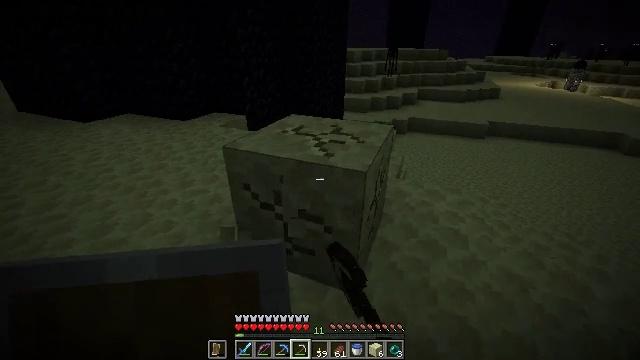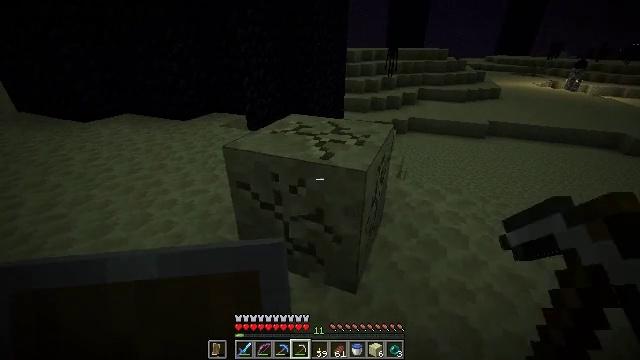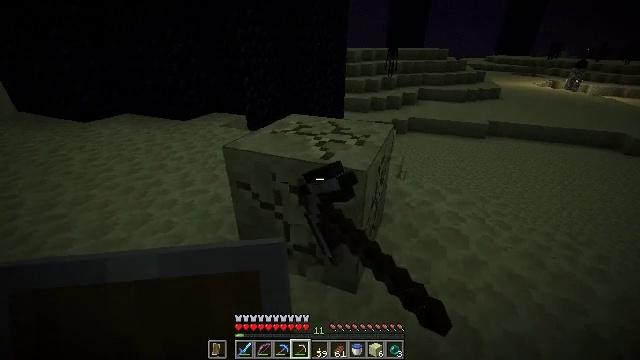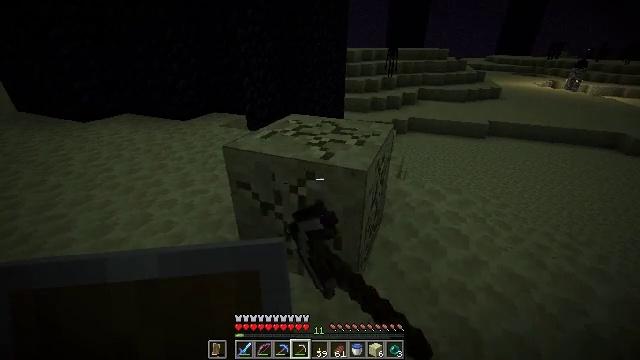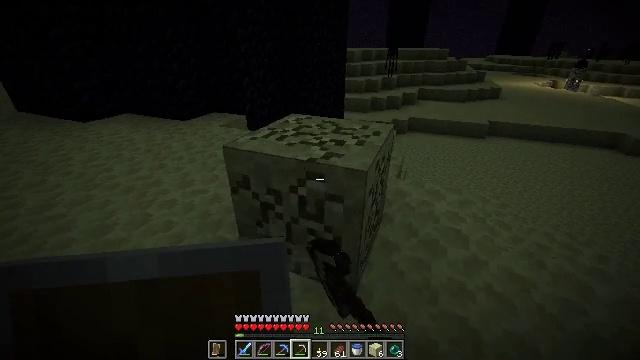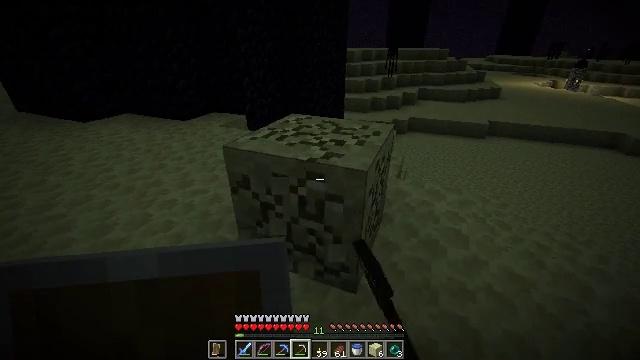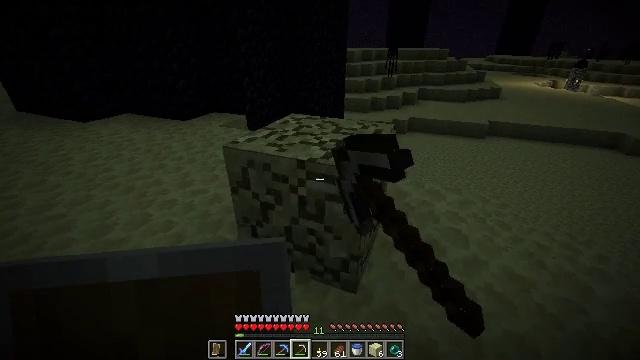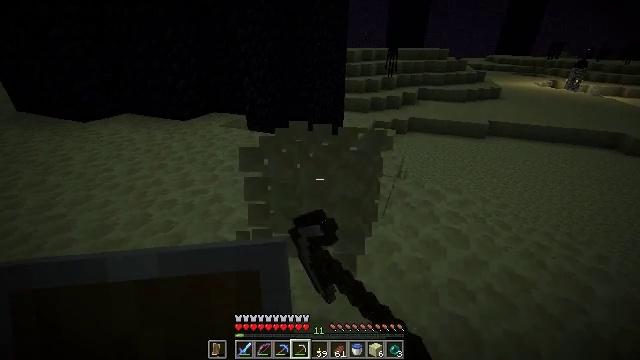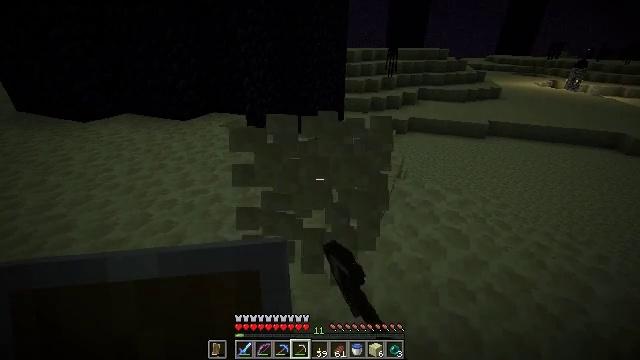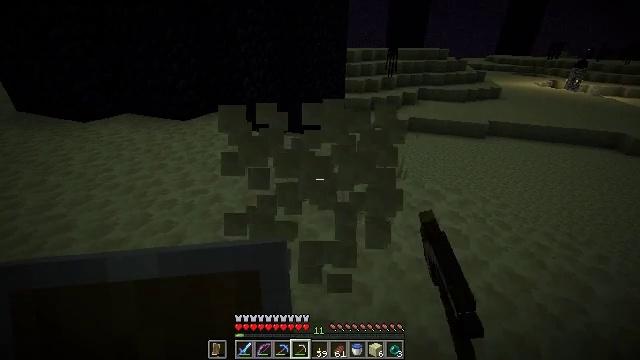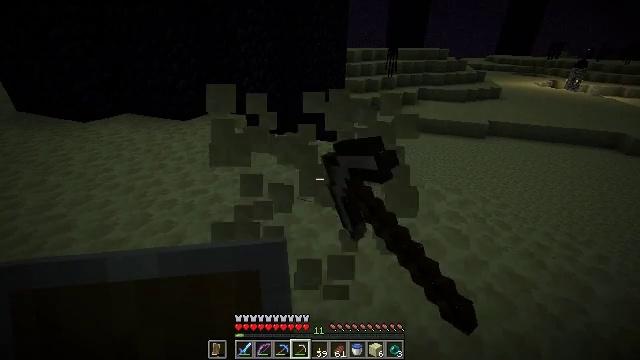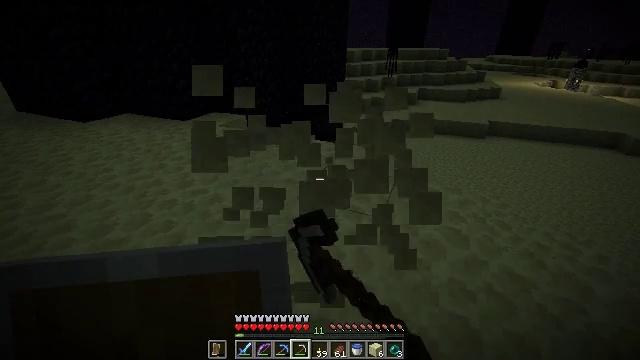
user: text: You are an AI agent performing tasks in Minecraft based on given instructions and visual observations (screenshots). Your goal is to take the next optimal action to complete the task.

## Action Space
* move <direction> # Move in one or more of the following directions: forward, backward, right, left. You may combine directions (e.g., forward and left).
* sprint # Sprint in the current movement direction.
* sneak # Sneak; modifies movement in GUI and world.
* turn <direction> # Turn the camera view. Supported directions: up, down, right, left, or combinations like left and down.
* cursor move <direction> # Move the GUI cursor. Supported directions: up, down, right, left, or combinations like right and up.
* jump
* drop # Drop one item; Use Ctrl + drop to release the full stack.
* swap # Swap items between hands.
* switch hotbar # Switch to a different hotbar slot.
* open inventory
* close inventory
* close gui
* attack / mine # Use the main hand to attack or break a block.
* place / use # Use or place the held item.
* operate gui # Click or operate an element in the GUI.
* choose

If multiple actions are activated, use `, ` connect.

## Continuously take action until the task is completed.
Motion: motion action
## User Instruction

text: Dig the end stone for building materials.
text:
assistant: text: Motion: attack / mine
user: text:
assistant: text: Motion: attack / mine
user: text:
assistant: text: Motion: attack / mine
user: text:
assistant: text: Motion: attack / mine
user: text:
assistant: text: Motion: attack / mine
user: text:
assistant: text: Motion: attack / mine
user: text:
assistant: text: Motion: attack / mine
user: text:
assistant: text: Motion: attack / mine
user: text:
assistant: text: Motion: attack / mine
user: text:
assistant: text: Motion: attack / mine
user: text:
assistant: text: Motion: attack / mine
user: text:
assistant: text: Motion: attack / mine